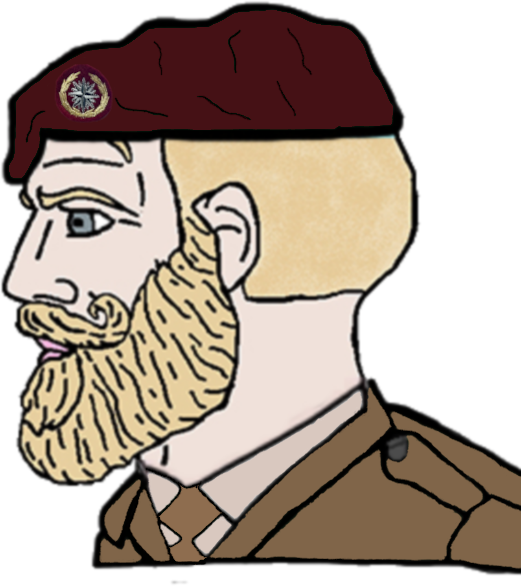
Label: 4_Yes_Chad